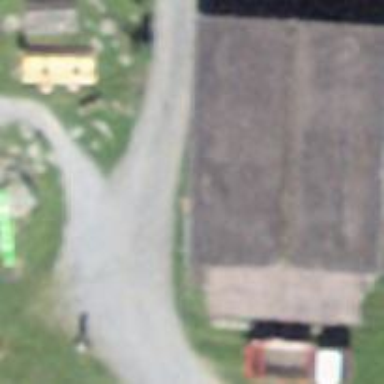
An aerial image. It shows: Barn.